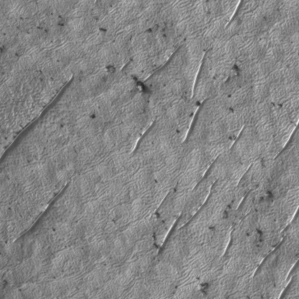
Label: frost